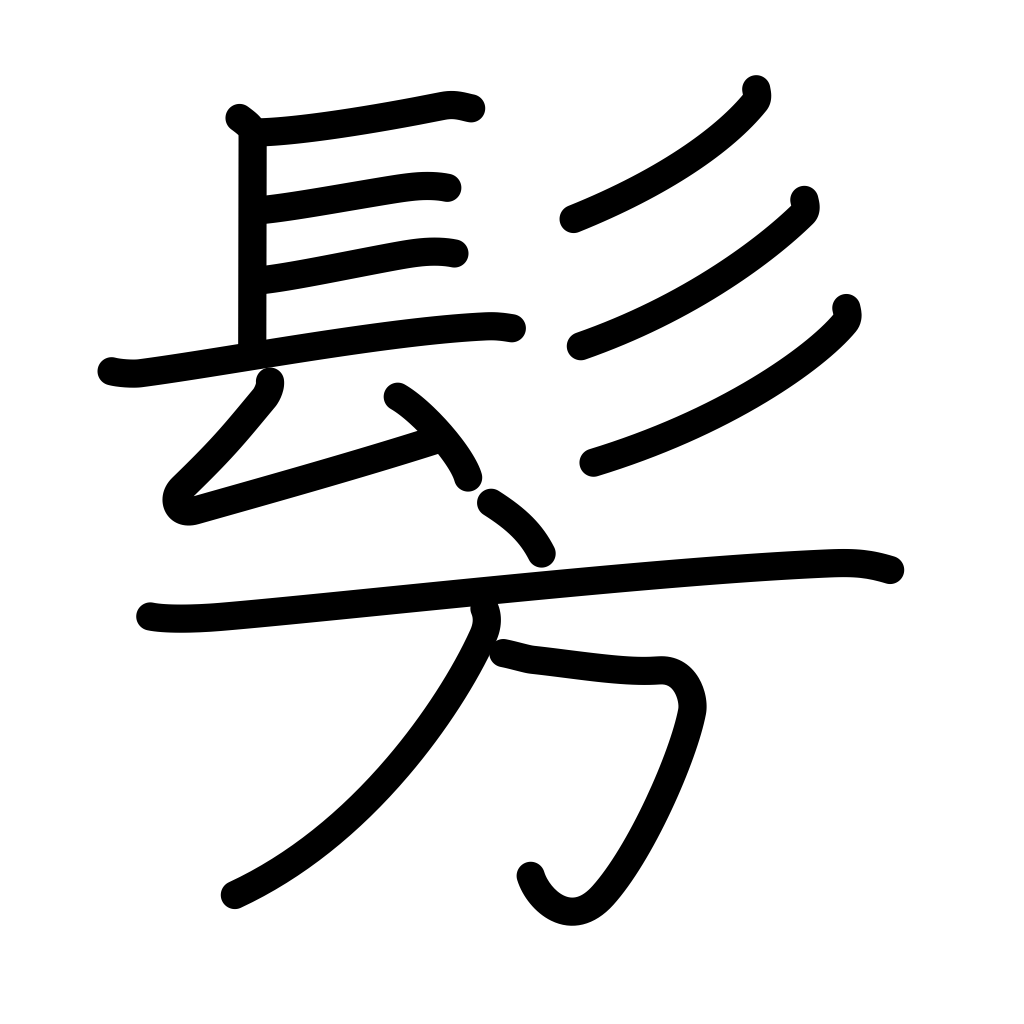
Meaning: dimly